Question: I need to be able to access the code and title properties of each shipping service but the object they're contained in is named differently each time and I don't have control of this.

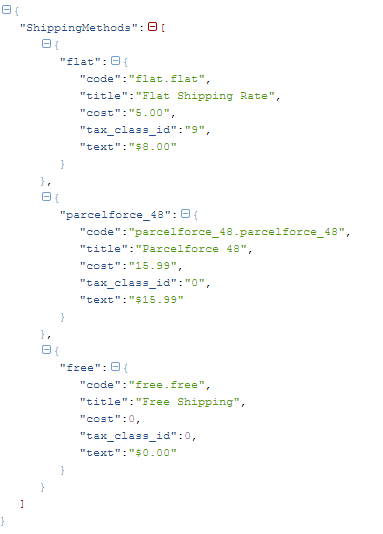
Answer: The code below use with json.net.
'''
///Custom converter to parse the container.
public class ItemConverter : JsonConverter
{
public override void WriteJson(JsonWriter writer, object value, JsonSerializer serializer)
{
throw new NotImplementedException();
}
public override object ReadJson(JsonReader reader, Type objectType, object existingValue, JsonSerializer serializer)
{
var jobj = JObject.Load(reader);
var item = jobj.First.First.ToObject<Item>();
var container = new ItemContainer
{
Name = jobj.First.Path,
Data = item
};
return container;
}
public override bool CanConvert(Type objectType)
{
return objectType == typeof (Item);
}
}
[JsonConverter(typeof(ItemConverter))]
public class ItemContainer
{
public string Name { get; set; }
//Your object is here
public Item Data { get; set; }
}
public class Item
{
public string code { get; set; }
//Other properties
}
public class RootObj
{
public ItemContainer[] ShippingMethods { get; set; }
}
'''
Deserialize json:
'''
JsonConvert.DeserializeObject<RootObj>("Your json string");
'''